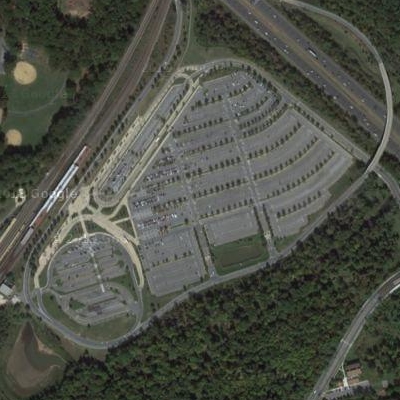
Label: Parking